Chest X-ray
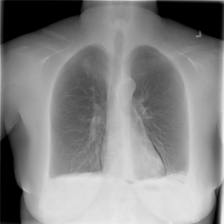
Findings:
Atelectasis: negative
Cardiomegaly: negative
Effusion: negative
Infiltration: negative
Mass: negative
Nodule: negative
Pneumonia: negative
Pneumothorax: negative
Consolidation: negative
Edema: negative
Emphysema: negative
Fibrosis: negative
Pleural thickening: negative
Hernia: negative